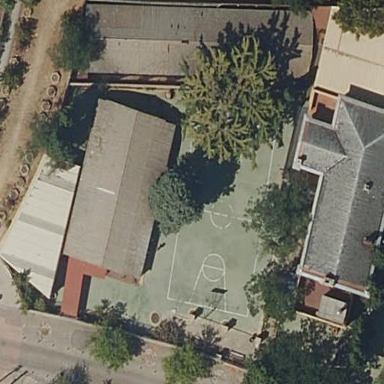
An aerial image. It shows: School.